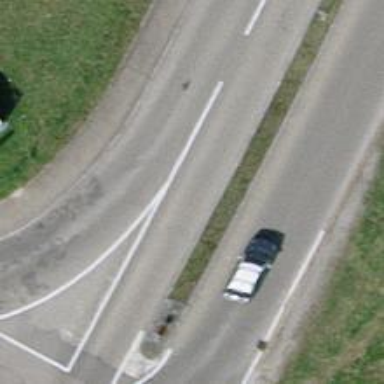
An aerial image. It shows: Primary road with asphalt surface.